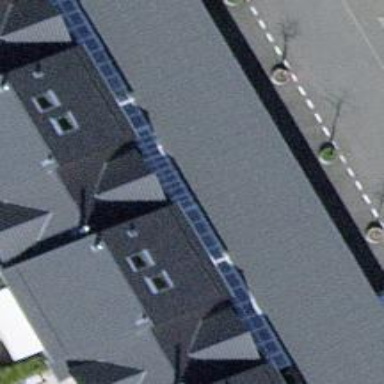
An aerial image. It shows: View of roof of building.